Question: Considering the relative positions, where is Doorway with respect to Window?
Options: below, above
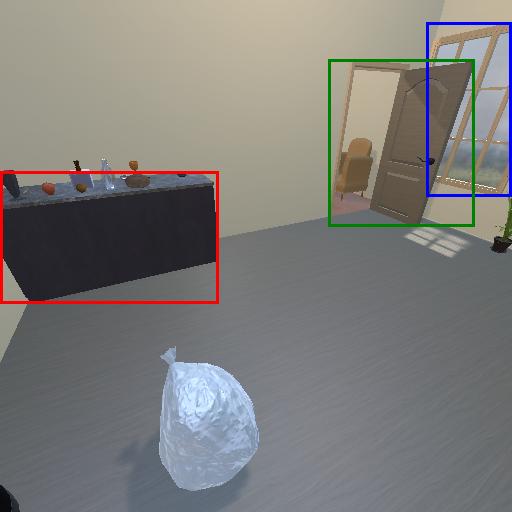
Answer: below